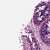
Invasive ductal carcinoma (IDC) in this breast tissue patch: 0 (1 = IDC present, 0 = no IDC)